Question: I'm trying to improve user compatibility of a site for 800 x 600px monitors.
I have a 'headerbackground' div which is 900px wide, and contains nothing but a background image. The rest of the site is nested inside that div, with a width of 790px.
What I'd like to do is show the full 900px 'headerbackground' div if the browser window is greater than 900px, but trigger a horizontal scrollbar in the browser if the screen res is between 790 & 900px.
I'm aware that this can be easily achieved with a centered 'background' image on the body tag, but that isn't a feasible option in this case because the current body background image has a horizontally-repeating background, and the header background image doesn't repeat.
Any suggestions appreciated
Edit: Image attached for clarity.

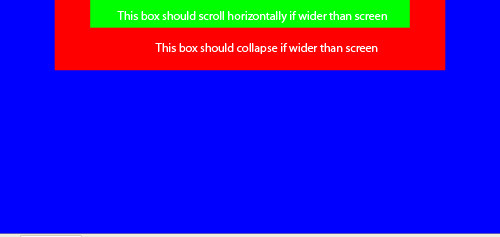
Answer: ...Aand a couple minutes after I post, I figure it out for myself. Sorry. In case anyone else has the same problem:
Give headerbackground div a width of 100%, and a min-width the same as the internal divs. Center the headerbackground div's background image. Finally, you'll need a min-width hack to make IE 6 happy.